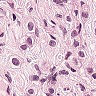
Metastatic tissue present: yes